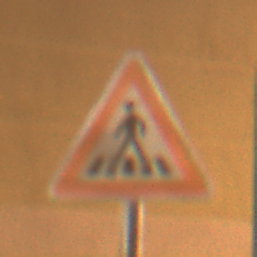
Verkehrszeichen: FussgaengerueberwegRechts
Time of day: Night
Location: Outdoor (Urban)
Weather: Clear
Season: NotSpecified
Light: Artificial